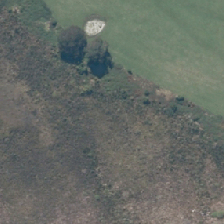
Land cover: herbaceous_freshwater_vege